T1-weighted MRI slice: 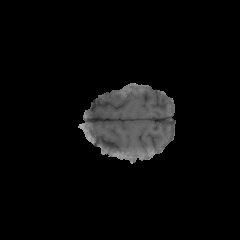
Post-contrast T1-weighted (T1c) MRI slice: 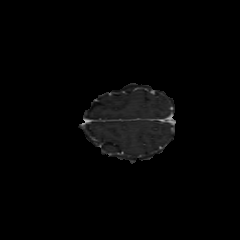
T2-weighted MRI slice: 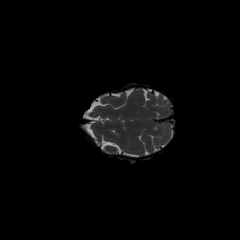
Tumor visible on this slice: no